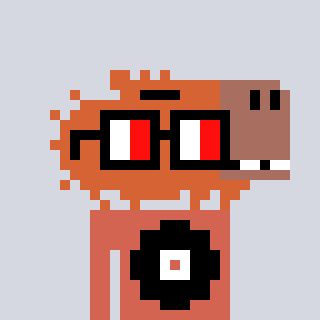
a pixel art character with square glasses with black frames and red eyes, a capybara-shaped head and a peachy-colored body on a cool background